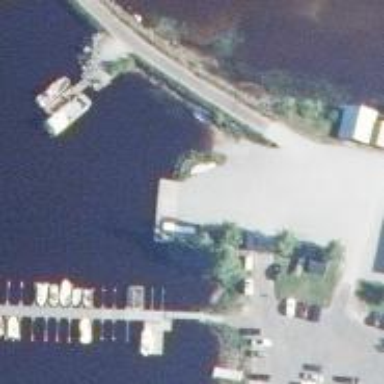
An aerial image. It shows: Slipway on leisure land.